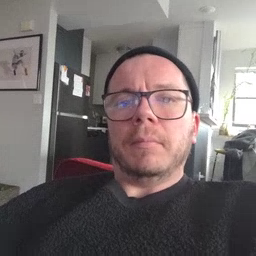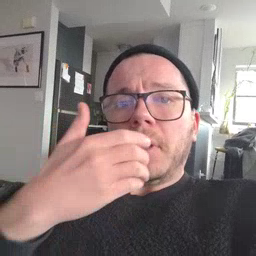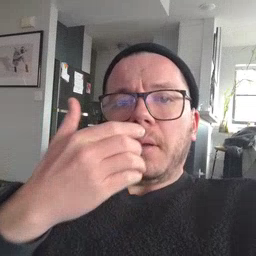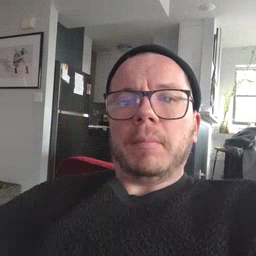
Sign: pizza